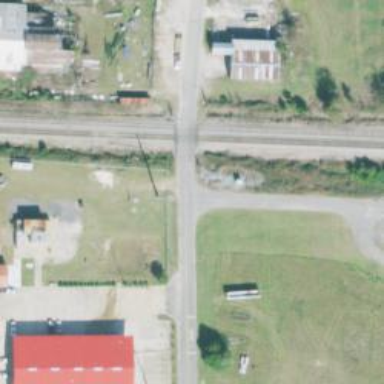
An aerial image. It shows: Level crossing with lights at the railway.